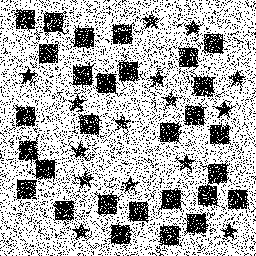
Squares: 29
Triangles: 0
Stars: 15
Total shapes: 44